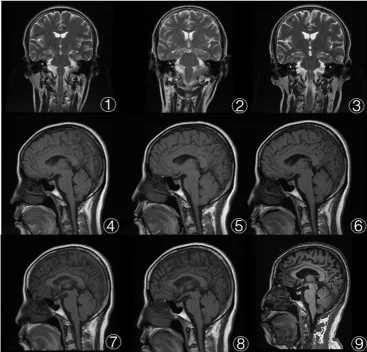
(A) The brain volume changes in regions of interest. The patient's hippocampal, amygdala, occipital, temporal, and insula brain area volumes have gradually decreased over the last 3 years.
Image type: radiology (mri)